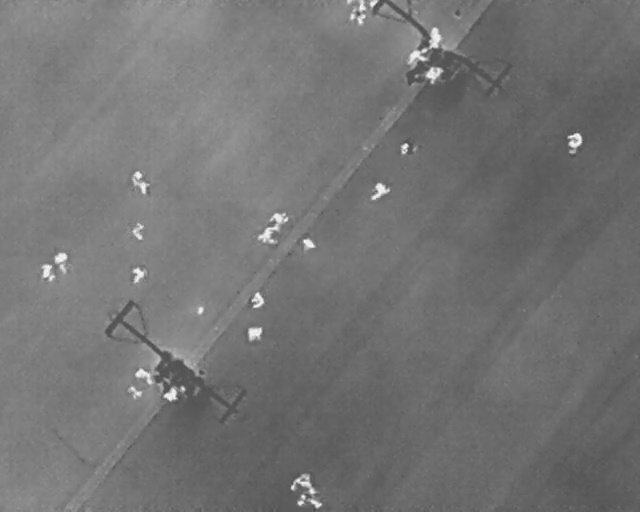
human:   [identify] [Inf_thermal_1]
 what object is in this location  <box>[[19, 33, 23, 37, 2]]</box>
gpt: <ref>1 large person at the left</ref>